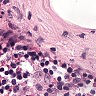
Metastatic tissue present: no